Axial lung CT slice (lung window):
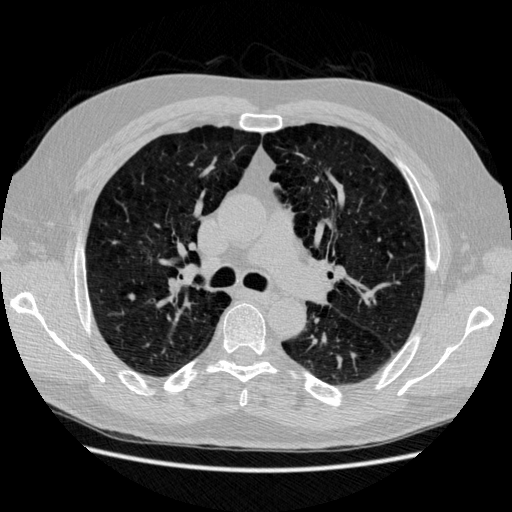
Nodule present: no